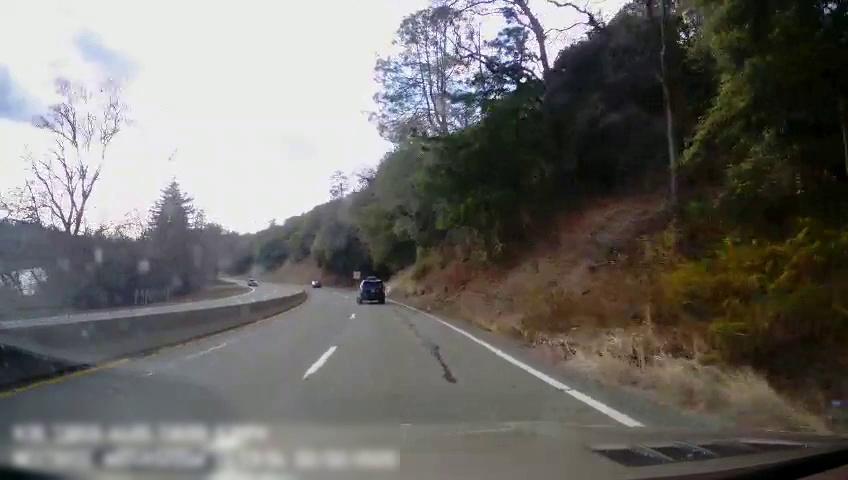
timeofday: Day
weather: Cloudy
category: Drivable Space
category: Drivable Space
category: Vehicles | SUV
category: Vehicles | Car
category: Lanes | Alternate Lane
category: Lanes | Current Lane
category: Lanes | Current Lane